Question: For the following data
'''
time<- c(1:10)
age<- c(11:20)
dummy<-c(0,0,1,0,0,0,0,0,0,0)
d<- data.frame(time, age,dummy)
'''
I would like to create a graph that consists of 10 rectangles stacked horizontally spanning the width of the graph, with the color of the rectangle corresponding to dummy=1 mapped on age, and the label of age printed. Looking something like

I"m creating a time series of cross-sectional graphs and want to create and automatic "counter" that would show me the location in time. This "counter" graph would be stacked on top of the other, more complex, graph, both connected to the counter variable.
# Question:
What's the best strategy in creating such graph with ggplot2?
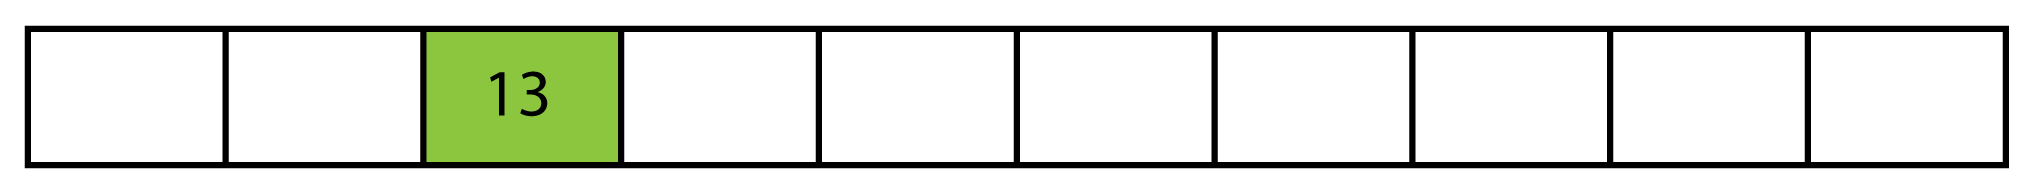
Answer: Here's a start at least. I'll use 'geom_time' to draw squares
'''
library(ggplot2)
ggplot(d, aes(x=factor(time), y=factor(1), fill=factor(dummy))) +
geom_tile(color="black") +
geom_text(data=subset(d, dummy==1), aes(x=factor(time), y=factor(1), label=age)) +
scale_fill_manual(values=c("0"="white", "1"="green"), guide="none") +
scale_x_discrete(expand=c(0,0)) + scale_y_discrete(expand=c(0,0)) +
theme_minimal()
'''